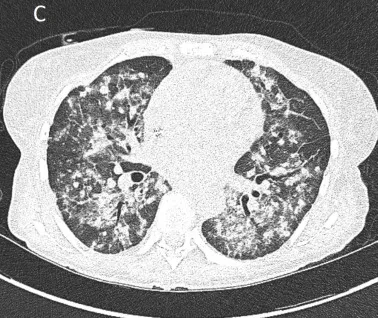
CT scans without contrast and MRI of the tumor lesions. (D) MRI of the brain showing five supratentorial lesions with minimal enhancement within bilateral cerebral hemispheres. The largest lesion found within the superior left parietal lobe measured 2.4 cm in maximal dimension. Findings consistent with multiple intracranial hemorrhagic metastases with surrounding vasogenic edema.
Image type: radiology (ct)